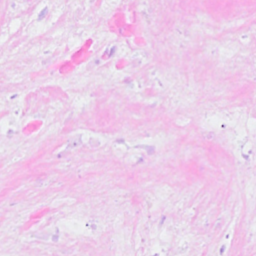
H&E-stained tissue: Breast